Question: I have this code to rotate CGImage:
'''
- (CGImageRef)rotateCGImageRef:(CGImageRef)imageRef toOrientation:(UIImageOrientation)orientation
{
CGRect bnds = CGRectZero;
CGImageRef copy = nil;
CGContextRef ctxt = nil;
CGRect rect = CGRectZero;
CGAffineTransform tran = CGAffineTransformIdentity;
@autoreleasepool {
bnds.size = CGSizeMake(CGImageGetWidth(imageRef), CGImageGetHeight(imageRef)); //self.size;
rect.size = CGSizeMake(CGImageGetWidth(imageRef), CGImageGetHeight(imageRef)); //self.size;
switch (orientation)
{
case UIImageOrientationUp:
return imageRef;
case UIImageOrientationUpMirrored:
tran = CGAffineTransformMakeTranslation(rect.size.width, 0.0);
tran = CGAffineTransformScale(tran, -1.0, 1.0);
break;
case UIImageOrientationDown:
tran = CGAffineTransformMakeTranslation(rect.size.width, rect.size.height);
tran = CGAffineTransformRotate(tran, degreesToRadians(180.0));
break;
case UIImageOrientationDownMirrored:
tran = CGAffineTransformMakeTranslation(0.0, rect.size.height);
tran = CGAffineTransformScale(tran, 1.0, -1.0);
break;
case UIImageOrientationLeft:
bnds.size = swapWidthAndHeight(bnds.size);
tran = CGAffineTransformMakeTranslation(0.0, rect.size.width);
tran = CGAffineTransformRotate(tran, degreesToRadians(-90.0));
break;
case UIImageOrientationLeftMirrored:
bnds.size = swapWidthAndHeight(bnds.size);
tran = CGAffineTransformMakeTranslation(rect.size.height, rect.size.width);
tran = CGAffineTransformScale(tran, -1.0, 1.0);
tran = CGAffineTransformRotate(tran, degreesToRadians(-90.0));
break;
case UIImageOrientationRight:
bnds.size = swapWidthAndHeight(bnds.size);
tran = CGAffineTransformMakeTranslation(rect.size.height, 0.0);
tran = CGAffineTransformRotate(tran, degreesToRadians(90.0));
break;
case UIImageOrientationRightMirrored:
bnds.size = swapWidthAndHeight(bnds.size);
tran = CGAffineTransformMakeScale(-1.0, 1.0);
tran = CGAffineTransformRotate(tran, degreesToRadians(90.0));
break;
default:
// orientation value supplied is invalid
assert(false);
return nil;
}
UIGraphicsBeginImageContext(bnds.size);
ctxt = UIGraphicsGetCurrentContext();
switch (orientation)
{
case UIImageOrientationLeft:
case UIImageOrientationLeftMirrored:
case UIImageOrientationRight:
case UIImageOrientationRightMirrored:
CGContextScaleCTM(ctxt, -1.0, 1.0);
CGContextTranslateCTM(ctxt, -rect.size.height, 0.0);
break;
default:
CGContextScaleCTM(ctxt, 1.0, -1.0);
CGContextTranslateCTM(ctxt, 0.0, -rect.size.height);
break;
}
CGContextConcatCTM(ctxt, tran);
CGContextDrawImage(ctxt, rect, imageRef);
//copy = UIGraphicsGetImageFromCurrentImageContext();
copy = CGBitmapContextCreateImage(ctxt);
UIGraphicsEndImageContext();
}
return copy;
}
'''
But Analyzer says it has leak:

I cannot release copy object cos I method is returning it.
What is actually leaking?
Here is the final code converted to C function:
'''
CGImageRef CreateRotatedImage(CGImageRef imageRef, UIImageOrientation orientation)
{
CGRect bnds = CGRectZero;
CGImageRef copy = nil;
CGContextRef ctxt = nil;
CGRect rect = CGRectZero;
CGAffineTransform tran = CGAffineTransformIdentity;
bnds.size = CGSizeMake(CGImageGetWidth(imageRef), CGImageGetHeight(imageRef)); //self.size;
rect.size = CGSizeMake(CGImageGetWidth(imageRef), CGImageGetHeight(imageRef)); //self.size;
switch (orientation)
{
case UIImageOrientationUp:
return imageRef;
case UIImageOrientationUpMirrored:
tran = CGAffineTransformMakeTranslation(rect.size.width, 0.0);
tran = CGAffineTransformScale(tran, -1.0, 1.0);
break;
case UIImageOrientationDown:
tran = CGAffineTransformMakeTranslation(rect.size.width, rect.size.height);
tran = CGAffineTransformRotate(tran, degreesToRadians(180.0));
break;
case UIImageOrientationDownMirrored:
tran = CGAffineTransformMakeTranslation(0.0, rect.size.height);
tran = CGAffineTransformScale(tran, 1.0, -1.0);
break;
case UIImageOrientationLeft:
bnds.size = swapWidthAndHeight(bnds.size);
tran = CGAffineTransformMakeTranslation(0.0, rect.size.width);
tran = CGAffineTransformRotate(tran, degreesToRadians(-90.0));
break;
case UIImageOrientationLeftMirrored:
bnds.size = swapWidthAndHeight(bnds.size);
tran = CGAffineTransformMakeTranslation(rect.size.height, rect.size.width);
tran = CGAffineTransformScale(tran, -1.0, 1.0);
tran = CGAffineTransformRotate(tran, degreesToRadians(-90.0));
break;
case UIImageOrientationRight:
bnds.size = swapWidthAndHeight(bnds.size);
tran = CGAffineTransformMakeTranslation(rect.size.height, 0.0);
tran = CGAffineTransformRotate(tran, degreesToRadians(90.0));
break;
case UIImageOrientationRightMirrored:
bnds.size = swapWidthAndHeight(bnds.size);
tran = CGAffineTransformMakeScale(-1.0, 1.0);
tran = CGAffineTransformRotate(tran, degreesToRadians(90.0));
break;
default:
// orientation value supplied is invalid
assert(false);
return nil;
}
UIGraphicsBeginImageContext(bnds.size);
ctxt = UIGraphicsGetCurrentContext();
switch (orientation)
{
case UIImageOrientationLeft:
case UIImageOrientationLeftMirrored:
case UIImageOrientationRight:
case UIImageOrientationRightMirrored:
CGContextScaleCTM(ctxt, -1.0, 1.0);
CGContextTranslateCTM(ctxt, -rect.size.height, 0.0);
break;
default:
CGContextScaleCTM(ctxt, 1.0, -1.0);
CGContextTranslateCTM(ctxt, 0.0, -rect.size.height);
break;
}
CGContextConcatCTM(ctxt, tran);
CGContextDrawImage(ctxt, rect, imageRef);
//copy = UIGraphicsGetImageFromCurrentImageContext();
copy = CGBitmapContextCreateImage(ctxt);
UIGraphicsEndImageContext();
return copy;
}
'''
Call to this C function:
'''
imageRef = CreateRotatedImage(imageRef, UIImageOrientationRight);
'''
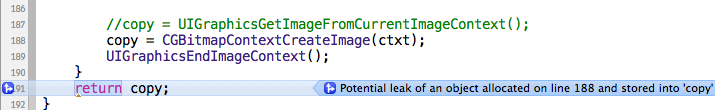
Answer: I think your problem is that you are returning a 'CGImageRef' from an Obj-C method.
'CGImageRef' is a typedef to a C-struct pointer, not a 'NSObject' and thus it cannot be autoreleased.
I would consider two options - convert the method into a C function or put the returned value into a 'NSObject' (e.g. 'UIImage').
EDIT:
'''
CGImageRef CreateRotatedImage(CGImageRef imageRef, UIImageOrientation toOrientation) {
[... your code ...]
}
'''
Call:
'''
CGImageRef rotatedImage = CreateRotatedImage(image, orientation);
'''